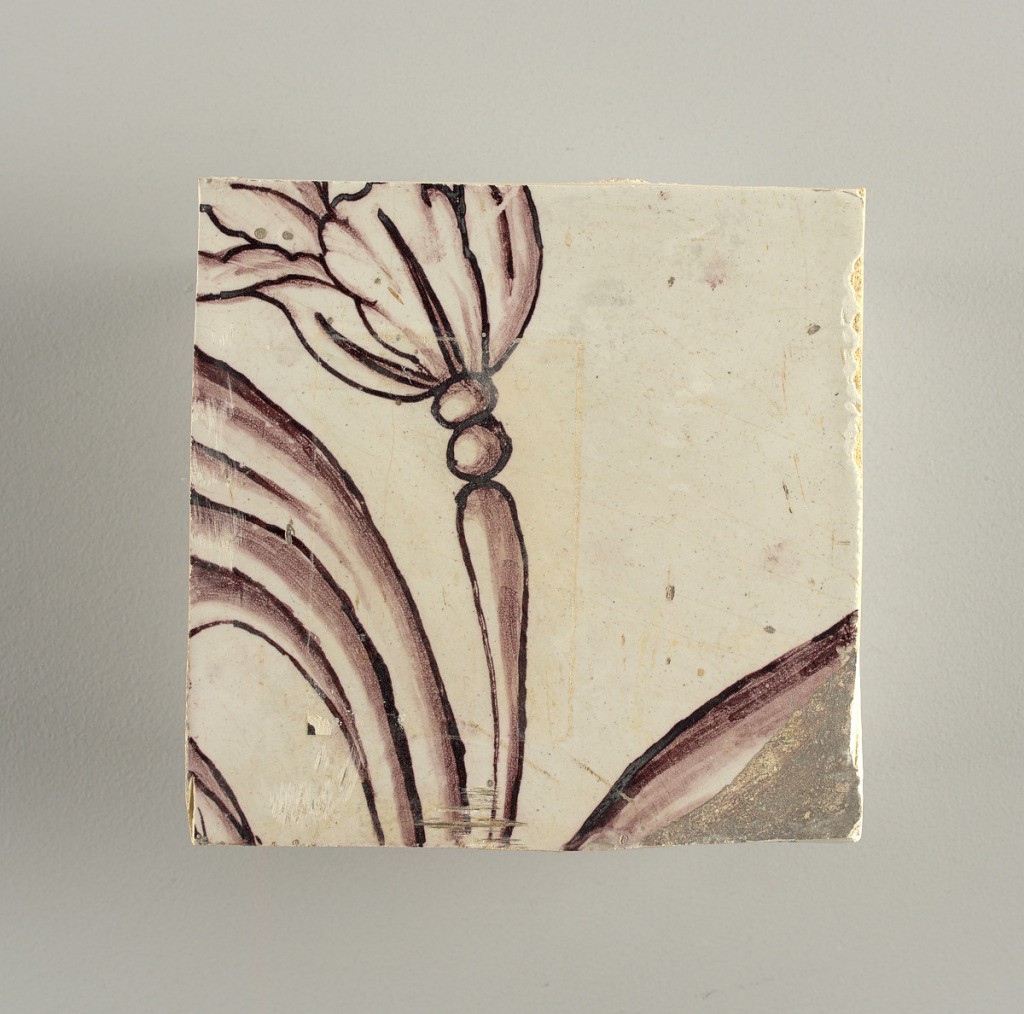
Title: Wall facing
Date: ca. 1725
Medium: tin-glazed earthenware, underglaze
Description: Running design for a frieze or a dado, composed of scrolls of foliage and strapwork, and four repeating motifs--a seated woman in a small upright oval medallion, a putto seated on a rocailled base, and strapwork in axial pattern.  The various panels, A to F, show various repeats of the same design, all being five tiles high and a varying number of tiles wide.